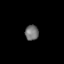
Tissue: lung
Cell type: Fibroblasts
Senescence score: 0.5738
Nuclear area (px): 205
Mean DAPI intensity: 113.62